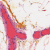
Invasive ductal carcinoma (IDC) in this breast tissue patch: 0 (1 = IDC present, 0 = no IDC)